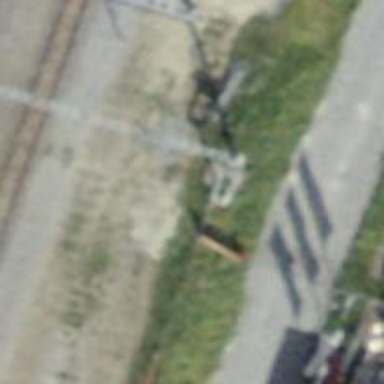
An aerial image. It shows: Power pole.